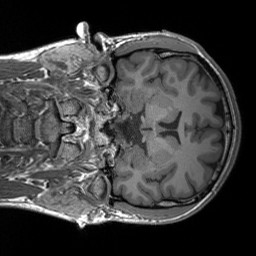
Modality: T1w
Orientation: coronal
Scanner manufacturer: siemens
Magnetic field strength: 3 T
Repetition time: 1.9 s
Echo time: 0.00252 s